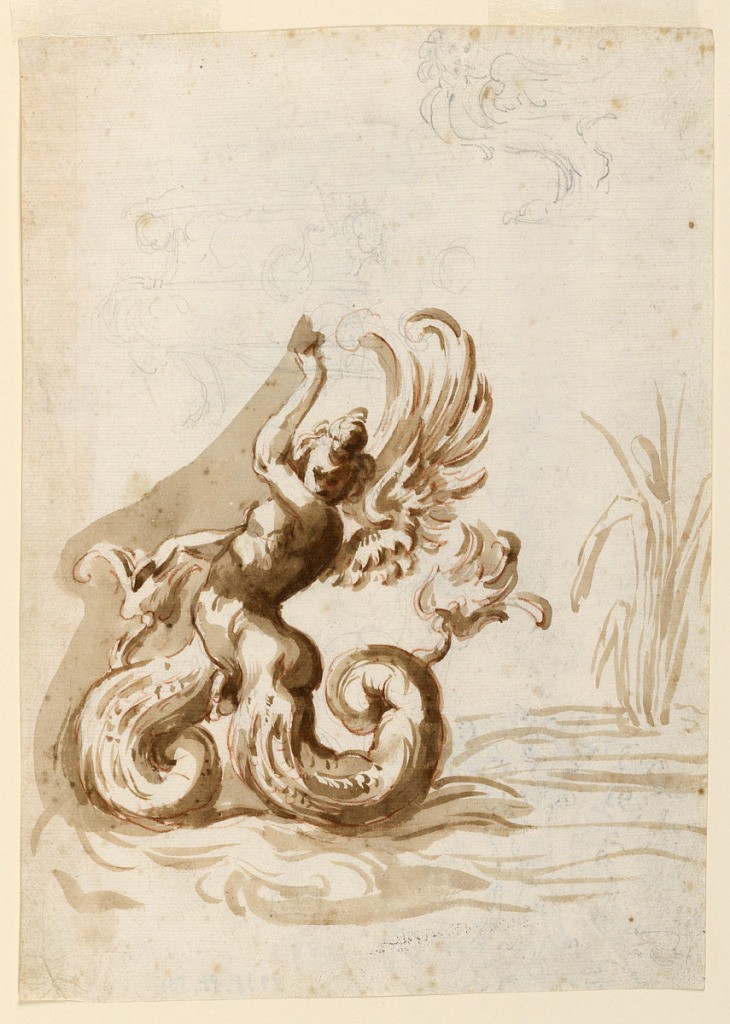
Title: A Winged Mer Hermaphrodite and Sketches for a Bowl
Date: early 18th century
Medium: Brush and brown iron gall ink, red chalk, graphite on off-white laid paper
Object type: Drawing
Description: Vertical rectangle. At top right, a chimaera as a support of a bowl. At top left, somewhat more than the left half of the elevation of a bowl is shown. Most of another design, at left below, has been drawn over by "A." The body of the mermaid figure is shown in profile, turned toward left. The face is lowered toward the left shoulder. The creature walks with the forelegs upon the water from which a plant rises at left. Verso: ovoidal units filled with acanthus leaf palmettes are joined to a chain. Three different motifs are devised in a vertical row.